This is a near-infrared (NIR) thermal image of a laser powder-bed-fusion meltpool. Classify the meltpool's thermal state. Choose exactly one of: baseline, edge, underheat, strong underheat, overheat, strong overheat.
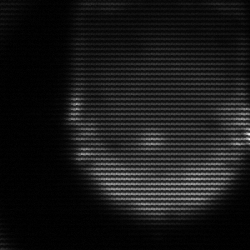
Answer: edge